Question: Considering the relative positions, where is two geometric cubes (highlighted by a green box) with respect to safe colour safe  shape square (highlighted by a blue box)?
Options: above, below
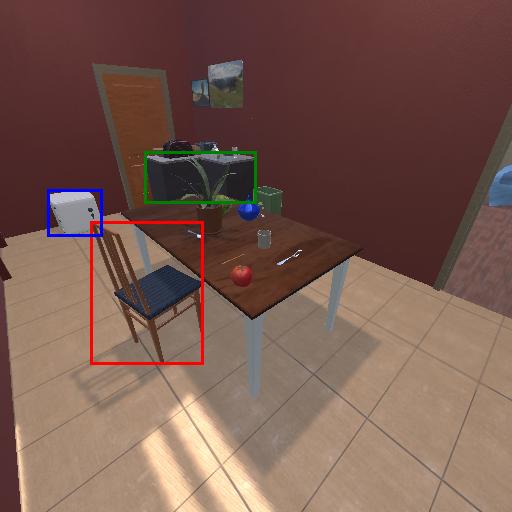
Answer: above